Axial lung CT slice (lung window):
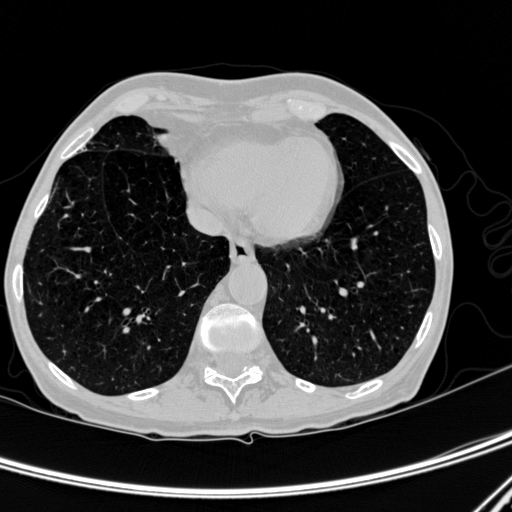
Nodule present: no